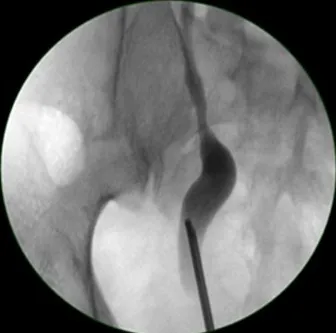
Endoscopic evaluation postureteral stenting. (A) Right capacious distal ureter.
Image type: radiology (x_ray)